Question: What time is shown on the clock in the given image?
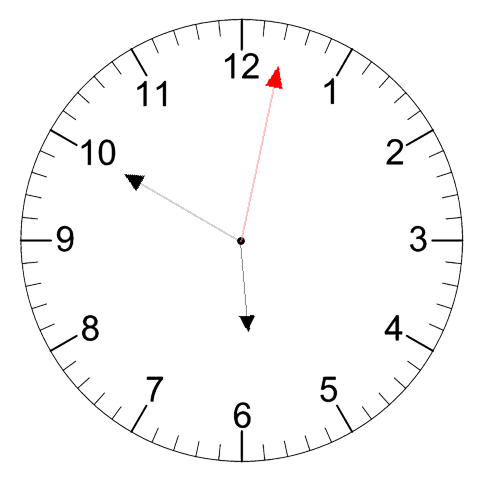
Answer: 05:50:02